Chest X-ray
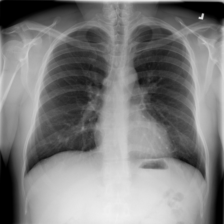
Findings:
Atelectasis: negative
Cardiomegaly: negative
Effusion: negative
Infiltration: negative
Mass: negative
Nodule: negative
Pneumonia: negative
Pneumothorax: negative
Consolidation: negative
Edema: negative
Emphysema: negative
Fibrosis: negative
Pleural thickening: negative
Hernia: negative